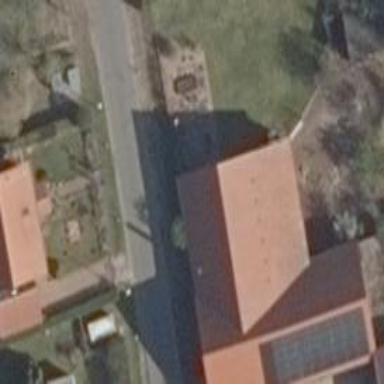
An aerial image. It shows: Residential building with gabled roof oriented along the building. The roof is red in color and the structure consists of multiple parts.